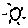
Label: sun